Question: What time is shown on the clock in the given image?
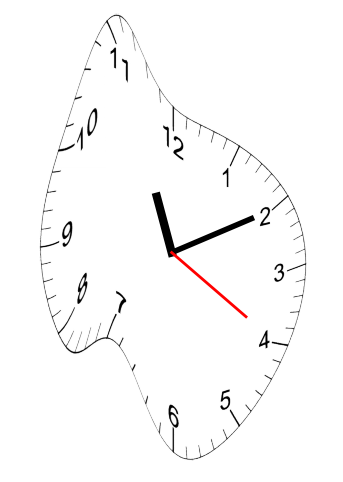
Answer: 11:10:20